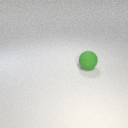
large green rubber sphere